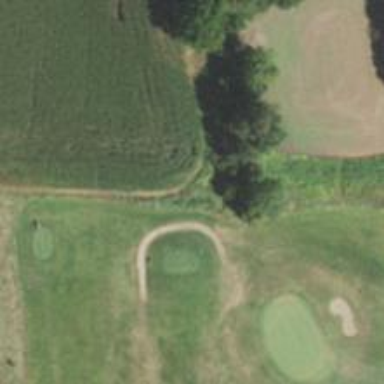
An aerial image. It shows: Golf cartpath that is also road path.